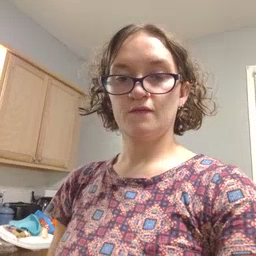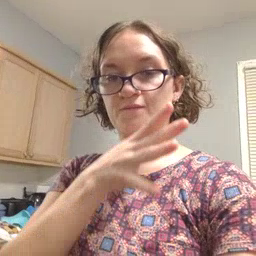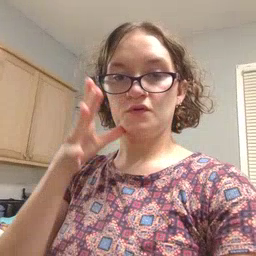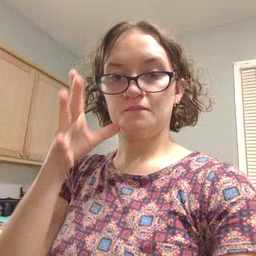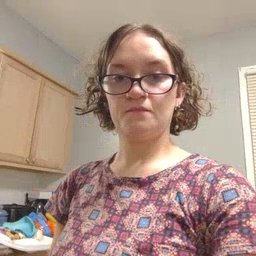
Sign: farm